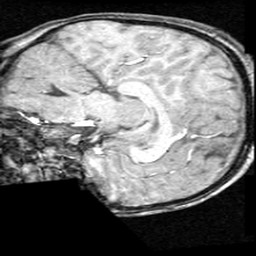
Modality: T1w
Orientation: sagittal
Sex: male
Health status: ill
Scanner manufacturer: ge
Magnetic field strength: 1.5 T
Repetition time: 21 s
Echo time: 0.008 s